Question: To allow iOS users to install a web-app I am trying to make an instruction screen. In this screen I have added a button that opens up the share sheet. When the share sheet opens, the 'add to home screen' button is missing (also many other buttons that usually show are missing).
'''
navigator.share({
title: 'Title',
text: 'Text',
url: window.location.href
});
'''

Does anybody know if it is possible to show this button or if this is an iOS restriction?
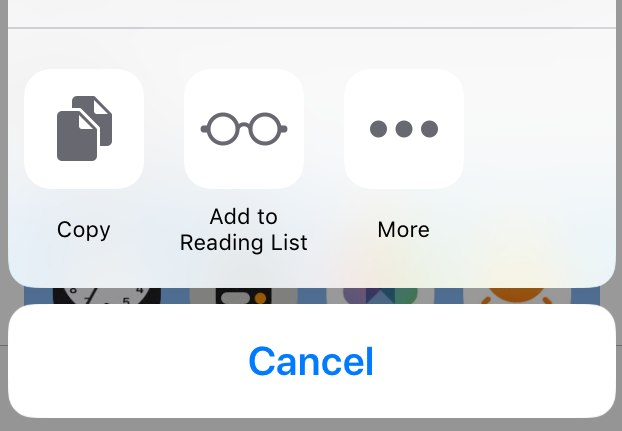
Answer: Using the Share API is not the right path for this task.
Right now, Apple, does not make the Add to Homescreen capability easy to find.
What you have to do is guide the user to use the button in Safari's app bar at the bottom. The Add to Homescreen button is in the panel displayed. You will need to guide the user to swipe to the right to find the button (assuming they have not moved it).
Crossing fingers, Apple will some day soon support the beforeinstallprompt process. To their credit this has been a part of iOS Safari since the iPhone was released. However, they have never improved the experience. :(